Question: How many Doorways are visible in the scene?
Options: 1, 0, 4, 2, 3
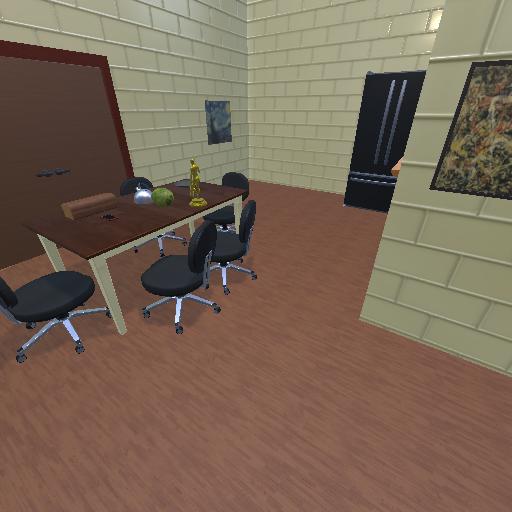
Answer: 1